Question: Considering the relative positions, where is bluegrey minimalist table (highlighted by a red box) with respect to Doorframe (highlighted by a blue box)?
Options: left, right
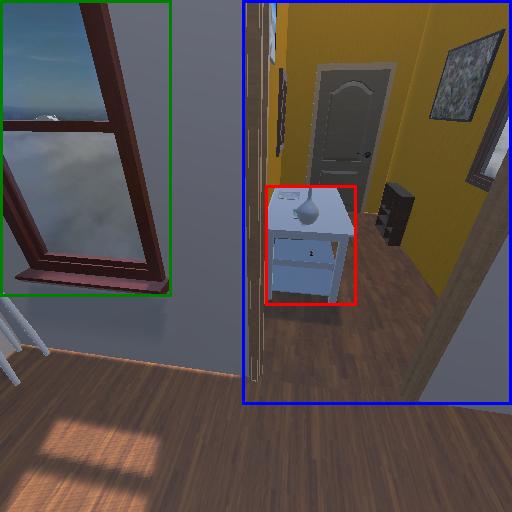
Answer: left